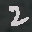
Label: 2